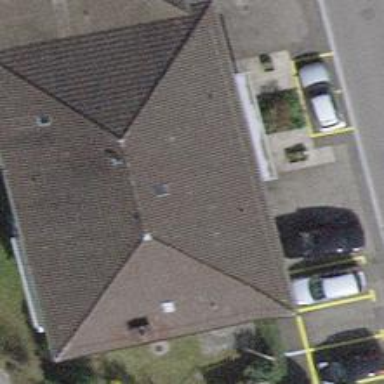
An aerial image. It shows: Hipped roof on apartment building.